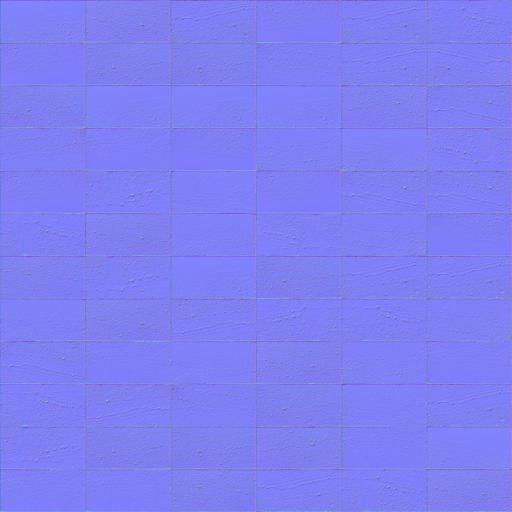
paving stones